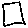
Label: square